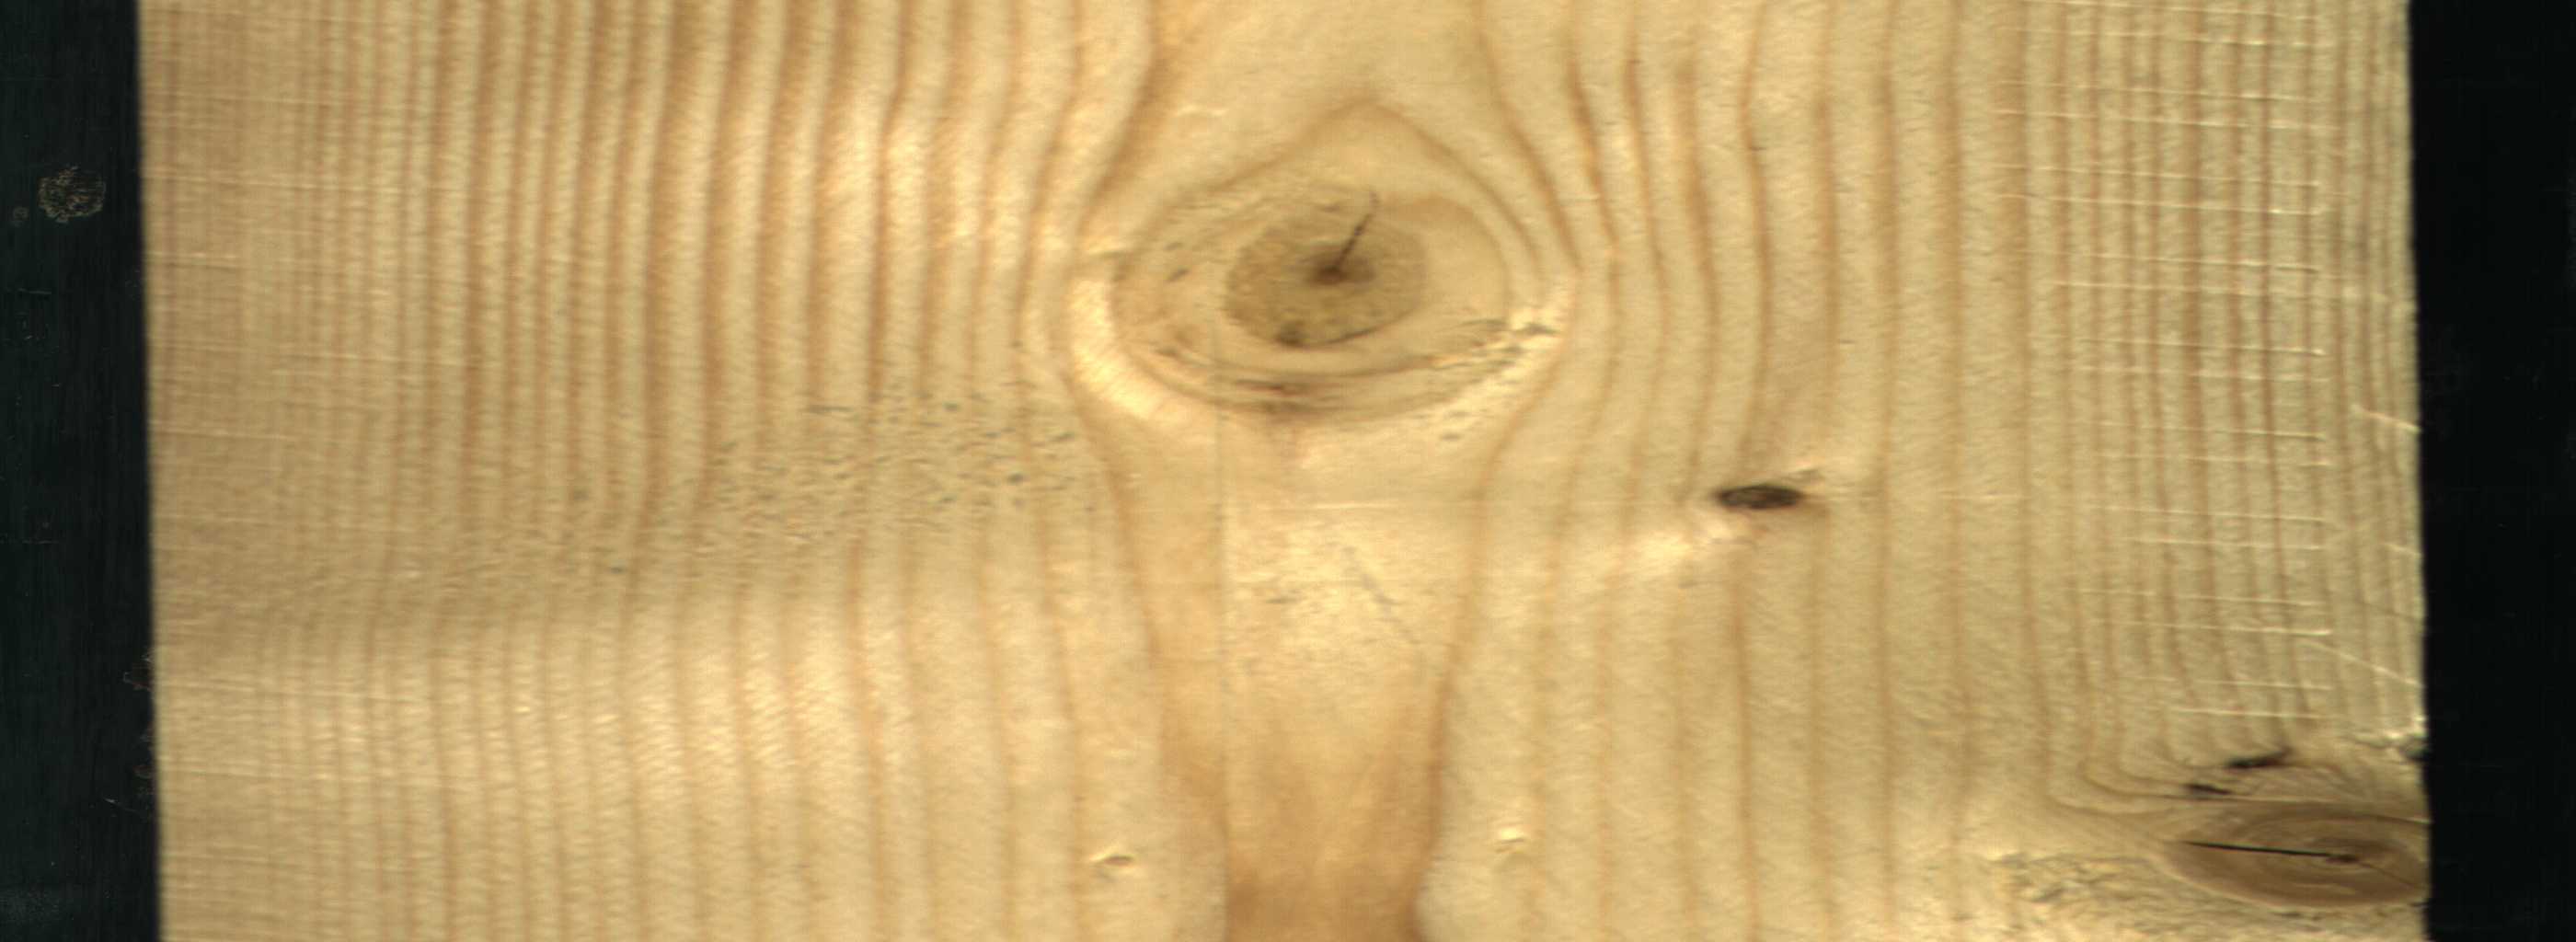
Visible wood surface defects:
knot_with_crack
knot_with_crack
Dead_Knot
Dead_Knot
Dead_Knot